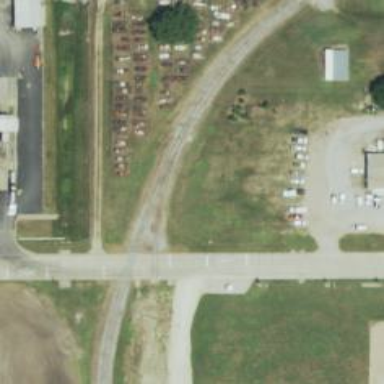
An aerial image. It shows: Railway spur service.